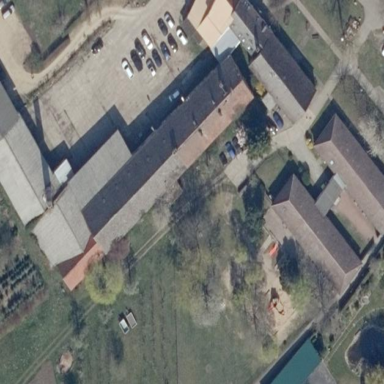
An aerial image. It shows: Kindergarten.